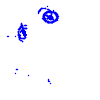
Particle: kaon